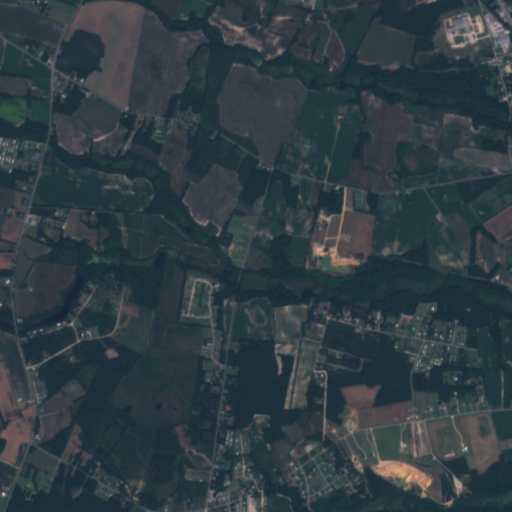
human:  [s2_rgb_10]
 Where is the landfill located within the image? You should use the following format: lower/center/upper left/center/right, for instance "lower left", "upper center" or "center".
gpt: There is no landfill in the image.